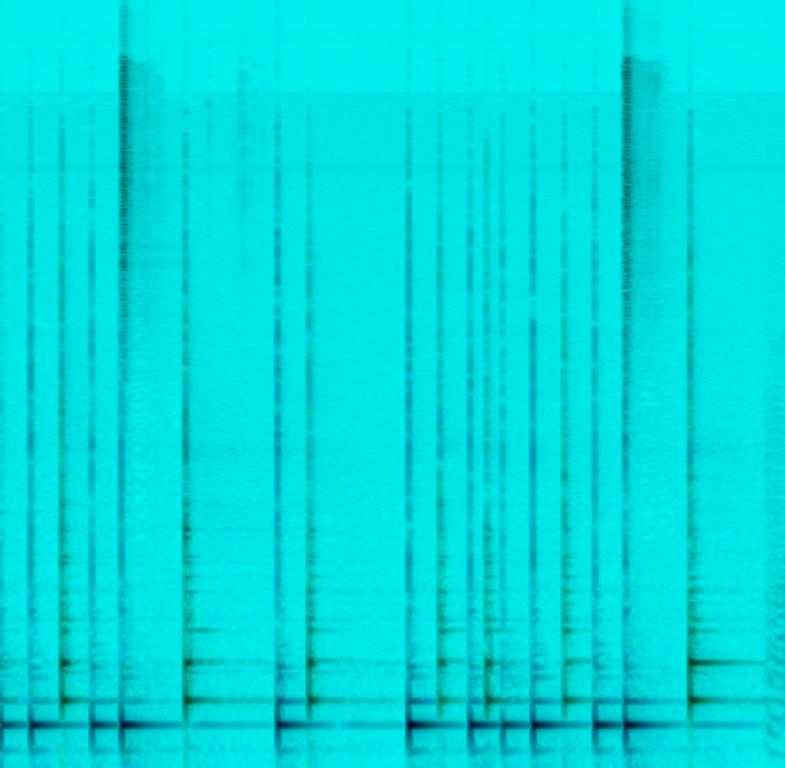
Someone is playing bongos or congas holding a simple groove while someone is playing a shaker here and there. Someone is playing a didgeridoo. The whole recording is full of a little reverb and the percussion is panned to the left and right side of the speakers. This song may be playing while meditating or doing slow movements as dancing.